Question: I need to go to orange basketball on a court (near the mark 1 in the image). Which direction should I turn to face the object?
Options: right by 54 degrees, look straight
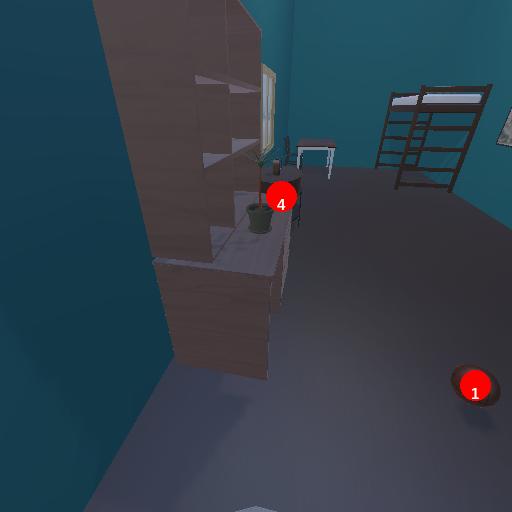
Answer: right by 54 degrees